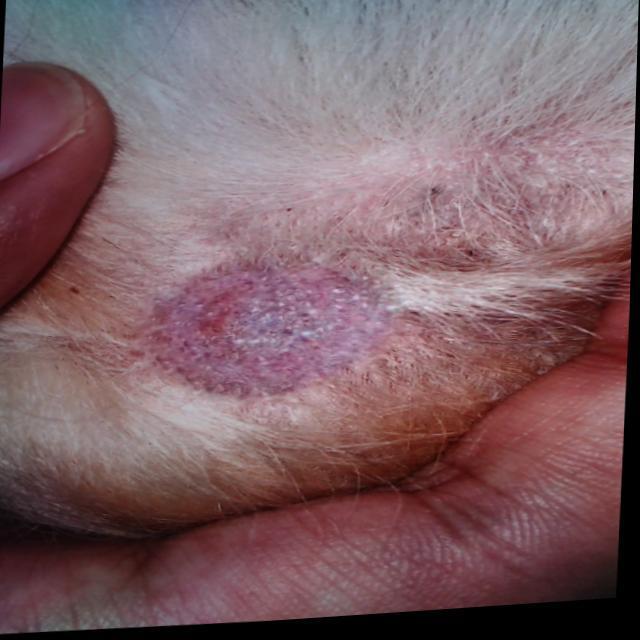
Canine ringworm (Dermatophytosis) — fungal infection caused by Microsporum or Trichophyton. Presents with circular alopecia, scaling, crusting, and broken hairs.